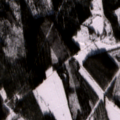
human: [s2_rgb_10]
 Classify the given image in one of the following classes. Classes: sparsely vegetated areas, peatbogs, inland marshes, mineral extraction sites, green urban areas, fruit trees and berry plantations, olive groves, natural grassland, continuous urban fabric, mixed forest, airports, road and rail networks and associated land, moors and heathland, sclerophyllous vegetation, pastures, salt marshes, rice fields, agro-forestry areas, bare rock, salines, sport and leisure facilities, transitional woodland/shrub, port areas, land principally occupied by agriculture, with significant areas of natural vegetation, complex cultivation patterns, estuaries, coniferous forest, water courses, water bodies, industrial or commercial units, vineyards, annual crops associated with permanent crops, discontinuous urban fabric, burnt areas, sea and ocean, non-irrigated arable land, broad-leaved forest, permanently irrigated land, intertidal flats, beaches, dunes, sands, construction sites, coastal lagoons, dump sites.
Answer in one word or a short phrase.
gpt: non-irrigated arable land, coniferous forest, mixed forest, transitional woodland/shrub